Question: '''
<?php $bolge="MARMARA";
$sorgu = "SELECT * FROM veriler WHERE bolge="$bolge"";
$sonuc=mysql_query($sorgu);
echo $sorgu;
$sonuc= mysql_query($sql,$baglanti);
if(!$sonuc)
die(mysql_error());
while($satir= mysql_fetch_array($sonuc))
{
$id= $satir["id"];
$sehir= $satir["sehir"];
$firma= $satir["firma"];
$adres= $satir["adres"];
$tel= $satir["tel"];
$web= $satir["web"];
?>
'''
Its my code.

Its my database and connection is done.
Giving this result;
'''
SELECT * FROM veriler WHERE bolge="MARMARA";
**Query was empty**
'''
Why giving "" error? I have query and need to give result. (Sorry for bad english)
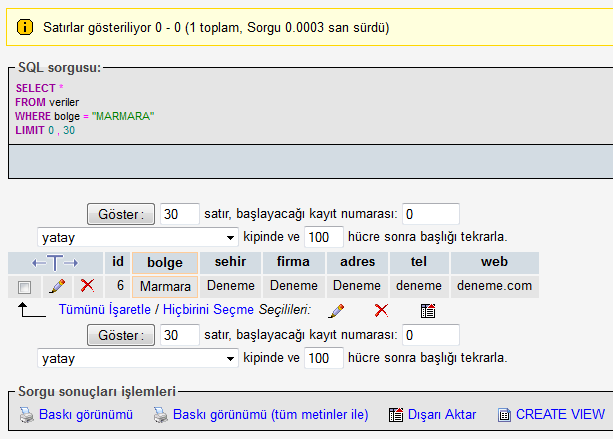
Answer: 1. using mysql_* functions is deprecated
2. use PDO or mysqli with prepared statements instead
3. try this : $sorgu = "SELECT * FROM veriler WHERE bolge='{$bolge}'";
However, you may also employ mysql_real_escape_string
Just a question, what is meaning of this :
'''
$sonuc=mysql_query($sorgu); //OK, valid SQL
echo $sorgu;
$sonuc= mysql_query($sql,$baglanti); //Bad, empty (undeclared variable)
'''
$sql variable is not set this results in